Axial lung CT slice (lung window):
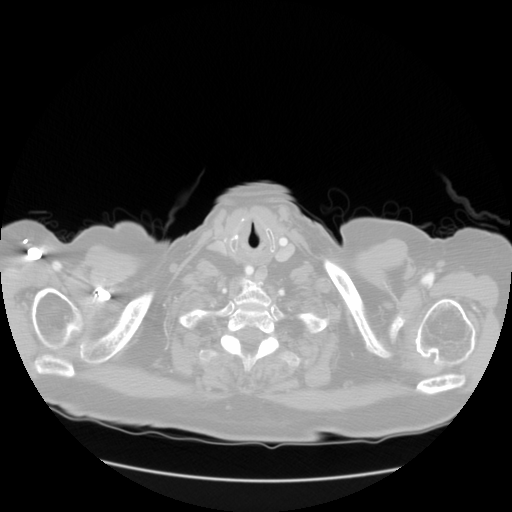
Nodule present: no